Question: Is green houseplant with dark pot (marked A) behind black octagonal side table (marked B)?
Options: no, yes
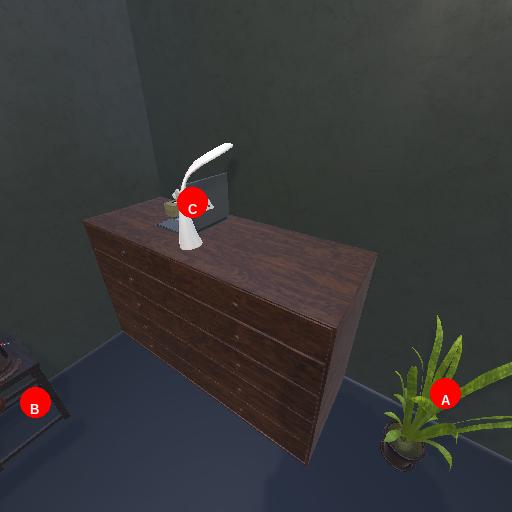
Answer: no